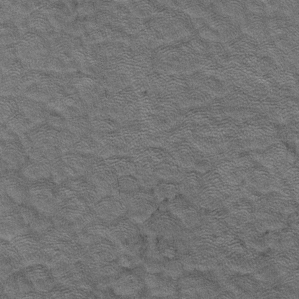
Label: frost